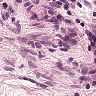
Metastatic tissue present: no